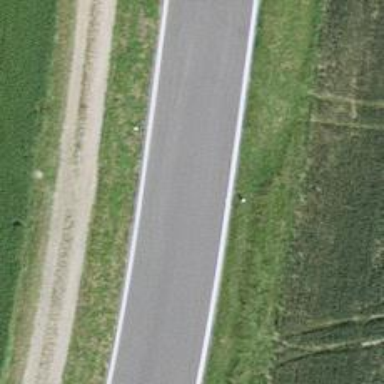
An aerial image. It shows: Asphalt road classified as tertiary.